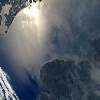
Label: water